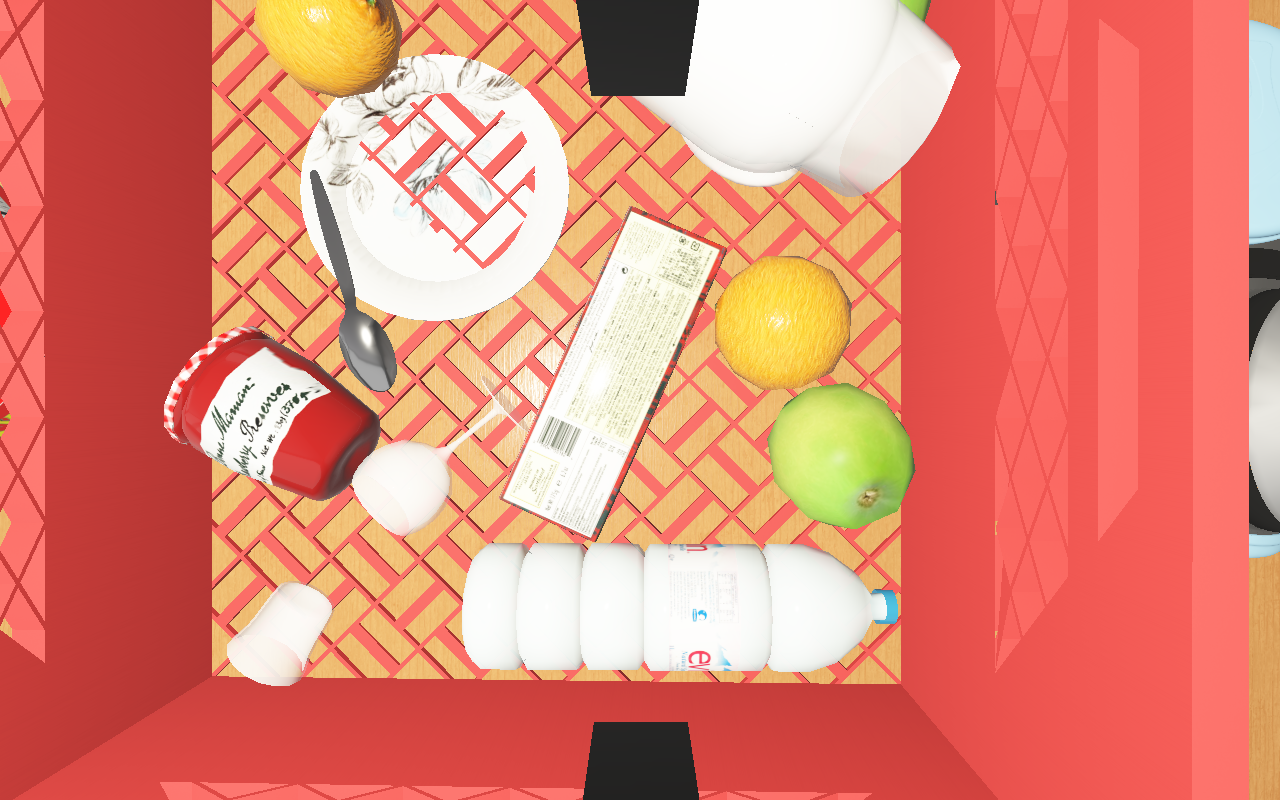
Objects in the scene:
apple
orange
plate
wineglass
jam jar
cereal box
cereal box
biscuit box